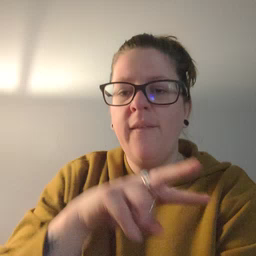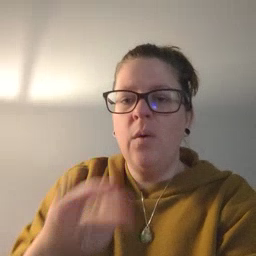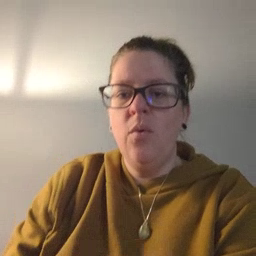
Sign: fall